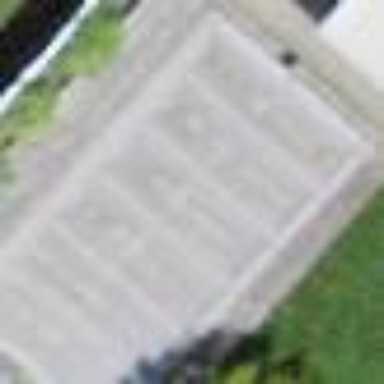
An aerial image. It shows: Swimming pool located in leisure land.